Question: I want the text inside my TextView to fit the screen. I need to implement something like this:

The letter 'A' needs to be at the center of the screen with height equal to the height of the device screen. I have created a Custom TextView for this as follows but that doesn't seem to work. What I mean by this is that my text (letter A) isn't fitting the height of the screen. I tried manually adjusting the text font size but that isn't the right way I guess. Can someone point out a better solution for this?
'''
package com.example;
import android.content.Context;
import android.content.res.TypedArray;
import android.graphics.Paint;
import android.graphics.Rect;
import android.util.AttributeSet;
import android.util.TypedValue;
import android.widget.TextView;
public class FontFitTextView extends TextView
{
private Paint mTestPaint;
private float maxFontSize;
private static final float MAX_FONT_SIZE_DEFAULT_VALUE = 20f;
public FontFitTextView(Context context)
{
super(context);
initialise(context, null);
}
public FontFitTextView(Context context, AttributeSet attributeSet)
{
super(context, attributeSet);
initialise(context, attributeSet);
}
public FontFitTextView(Context context, AttributeSet attributeSet, int defStyle)
{
super(context, attributeSet, defStyle);
initialise(context, attributeSet);
}
private void initialise(Context context, AttributeSet attributeSet)
{
if(attributeSet!=null)
{
TypedArray styledAttributes = context.obtainStyledAttributes(attributeSet, R.styleable.FontFitTextView);
maxFontSize = styledAttributes.getDimension(R.styleable.FontFitTextView_maxFontSize, MAX_FONT_SIZE_DEFAULT_VALUE);
styledAttributes.recycle();
}
else
{
maxFontSize = MAX_FONT_SIZE_DEFAULT_VALUE;
}
mTestPaint = new Paint();
mTestPaint.set(this.getPaint());
//max size defaults to the initially specified text size unless it is too small
}
private void refitText(String text, int textWidth, int textHeight)
{
if (textWidth <= 0)
return;
int targetWidth = textWidth - this.getPaddingLeft() - this.getPaddingRight();
int targetHeight = textHeight - this.getPaddingTop() - this.getPaddingBottom();
float hi = maxFontSize;
float lo = 2;
final float threshold = 1f; // How close we have to be
mTestPaint.set(this.getPaint());
Rect bounds = new Rect();
while ((hi - lo) > threshold)
{
float size = (hi + lo) / 2;
mTestPaint.setTextSize(size);
mTestPaint.getTextBounds(text, 0, text.length(), bounds);
if (bounds.width() >= targetWidth || bounds.height() >= targetHeight)
hi = size; // too big
else
lo = size; // too small
}
// Use lo so that we undershoot rather than overshoot
this.setTextSize(TypedValue.COMPLEX_UNIT_PX, lo);
}
@Override
protected void onMeasure(int widthMeasureSpec, int heightMeasureSpec)
{
super.onMeasure(widthMeasureSpec, heightMeasureSpec);
int parentWidth = MeasureSpec.getSize(widthMeasureSpec);
int height = getMeasuredHeight();
refitText(this.getText().toString(), parentWidth, height);
this.setMeasuredDimension(parentWidth, height);
}
@Override
protected void onTextChanged(final CharSequence text, final int start, final int before, final int after)
{
refitText(text.toString(), this.getWidth(), this.getHeight());
}
@Override
protected void onSizeChanged(int w, int h, int oldw, int oldh)
{
if (w != oldw)
{
refitText(this.getText().toString(), w, h);
}
}
}
'''
XML file
'''
<RelativeLayout xmlns:android="http://schemas.android.com/apk/res/android"
xmlns:res-auto="http://schemas.android.com/apk/res-auto"
android:id="@+id/home_Layout"
android:layout_width="fill_parent"
android:layout_height="fill_parent" >
<LinearLayout
android:id="@+id/linear1"
android:layout_width="fill_parent"
android:layout_height="fill_parent"
android:gravity="center_vertical">
<com.example.FontFitTextView
android:layout_width="fill_parent"
android:layout_height="fill_parent"
android:text="1"
android:textSize="80sp"
res-auto:maxFontSize="55sp" />
</LinearLayout>
</RelativeLayout>
'''
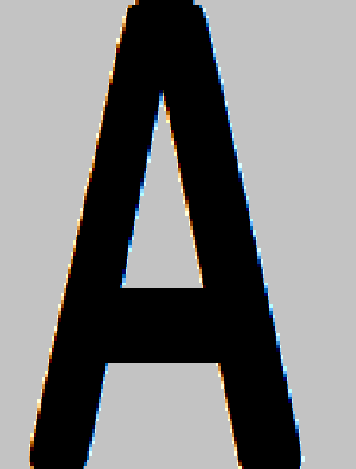
Answer: Try calling 'super.onMeasure()' method at the end of the 'onMeasure()' method with the updated width and height (parentWidth, height).